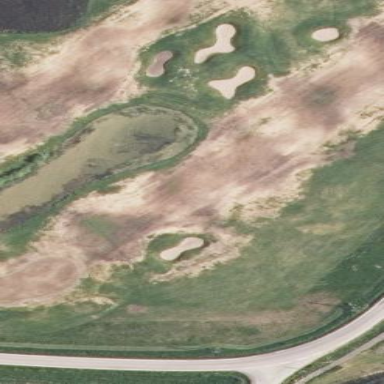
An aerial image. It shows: Water hazard in golf course. The hazard is natural water feature.